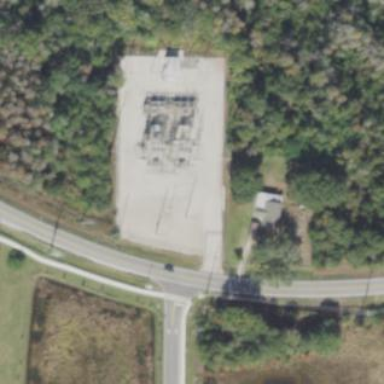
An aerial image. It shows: Outdoor distribution power substation.